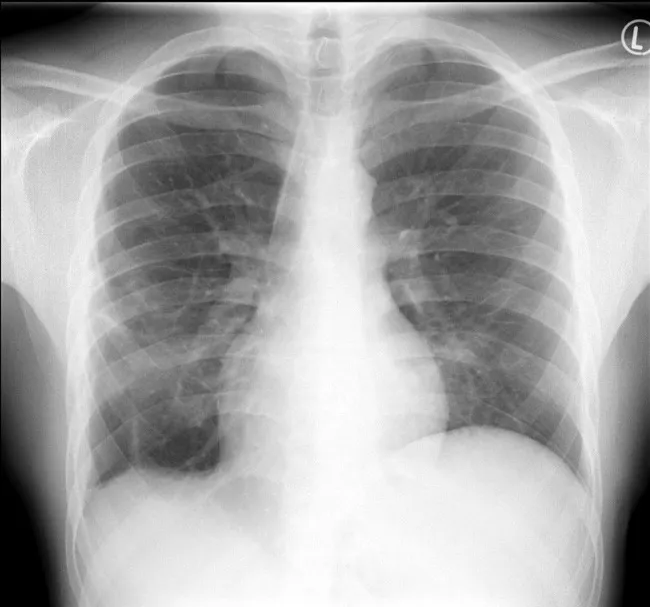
Chest radiograph 2 months post bilateral thoracotomy.
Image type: radiology (x_ray)